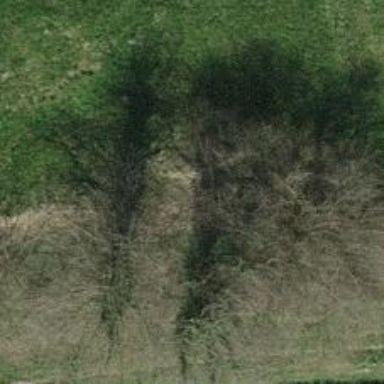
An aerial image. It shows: Beautiful tree in nature.